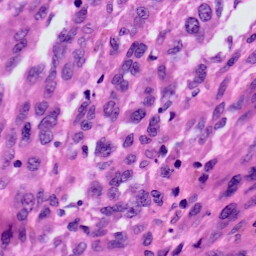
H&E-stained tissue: Skin